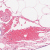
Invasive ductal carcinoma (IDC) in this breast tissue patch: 0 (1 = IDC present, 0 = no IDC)